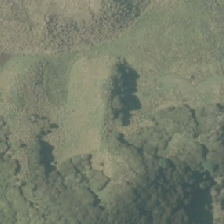
Land cover: low_producing_grassland